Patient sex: F
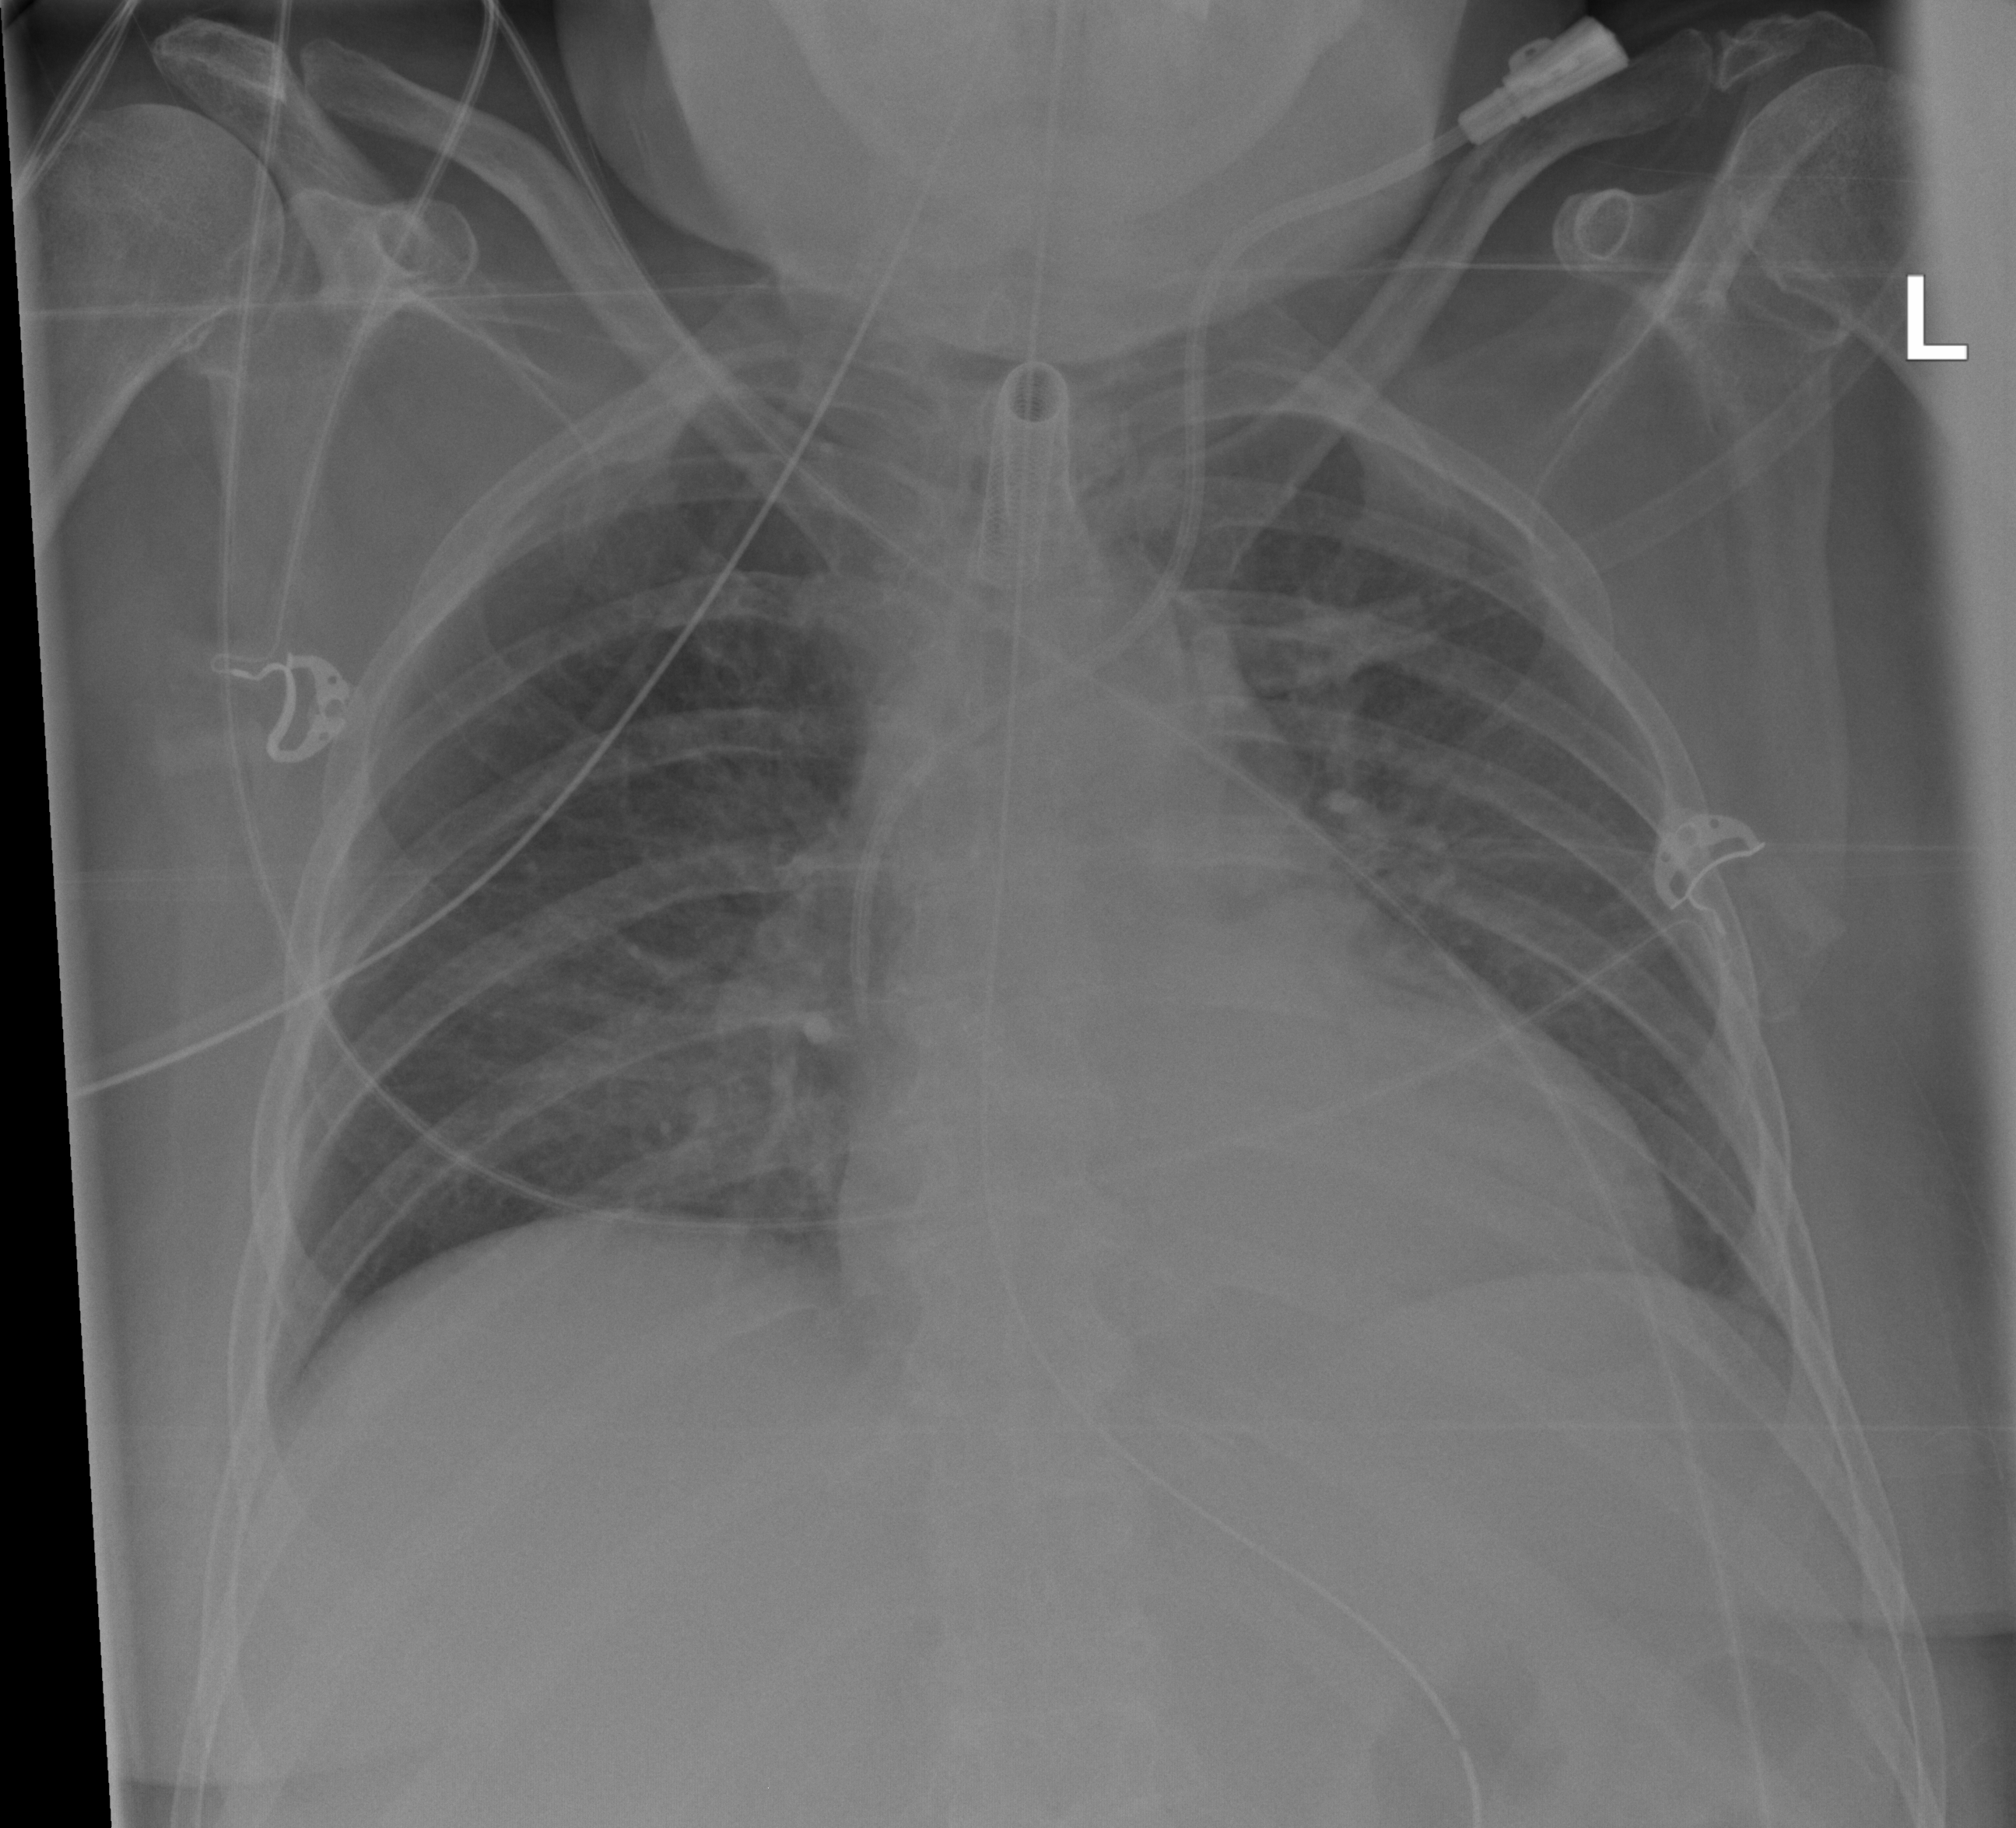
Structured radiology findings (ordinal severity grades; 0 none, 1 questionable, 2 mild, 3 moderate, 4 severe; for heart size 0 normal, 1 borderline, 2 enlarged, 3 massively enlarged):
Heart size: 0
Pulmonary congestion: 0
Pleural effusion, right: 0
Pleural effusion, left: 0
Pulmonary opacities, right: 0
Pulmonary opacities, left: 0
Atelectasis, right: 2
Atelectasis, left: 0